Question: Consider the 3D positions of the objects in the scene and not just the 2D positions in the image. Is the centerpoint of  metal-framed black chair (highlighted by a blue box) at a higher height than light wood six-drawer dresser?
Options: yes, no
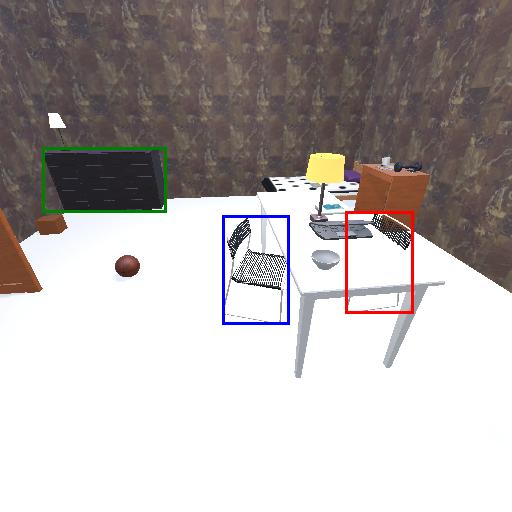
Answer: yes